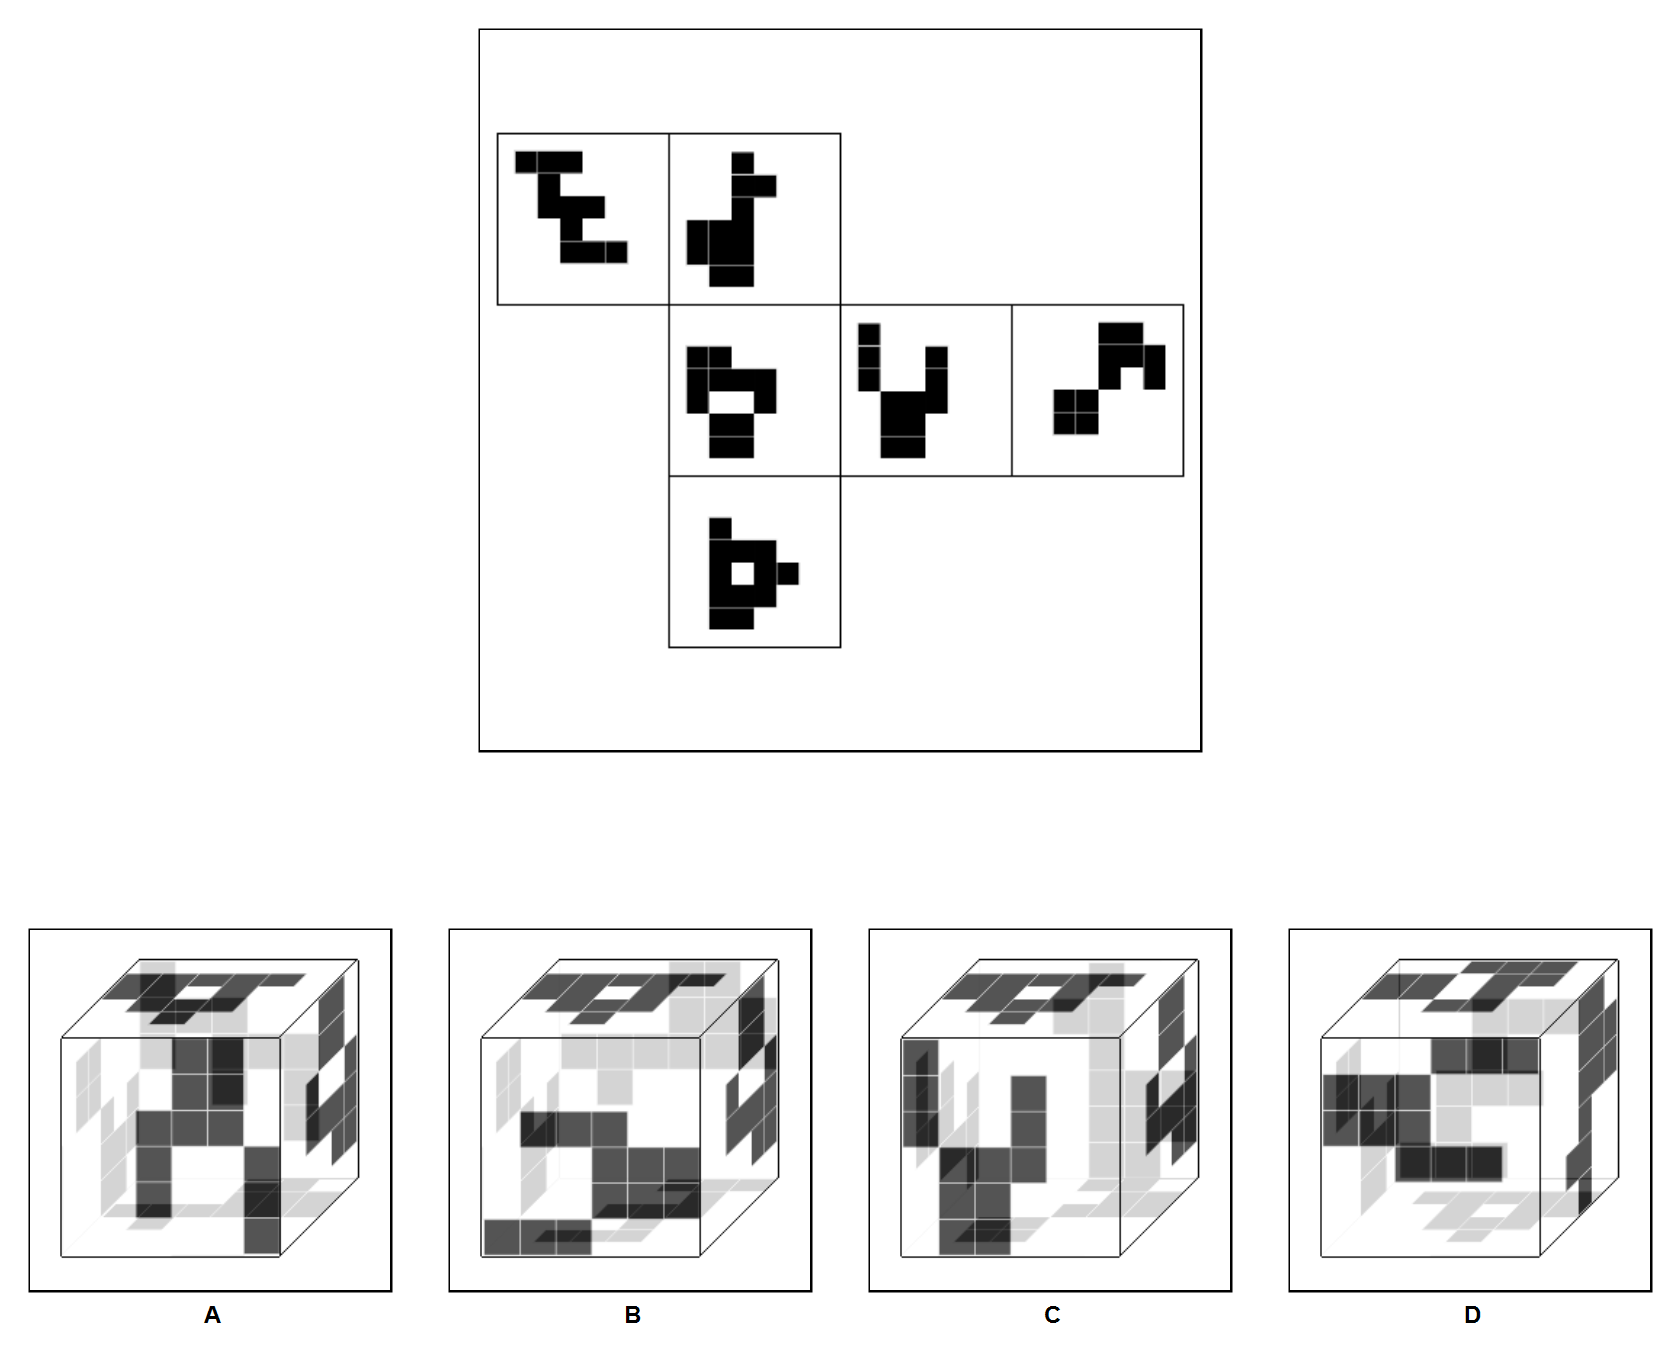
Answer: A